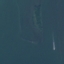
Land use / land cover class: SeaLake